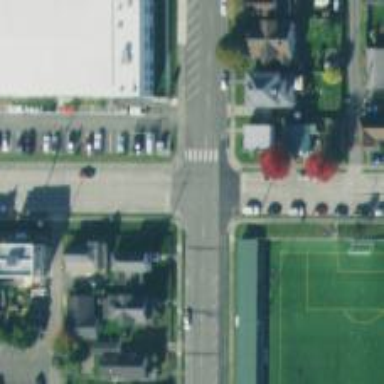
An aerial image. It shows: Uncontrolled and marked road crossing.